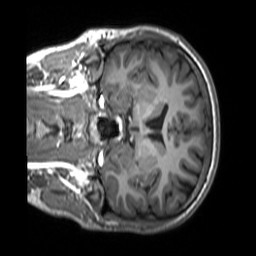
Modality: T1w
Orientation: coronal
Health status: ill
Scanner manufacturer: siemens
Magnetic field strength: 3 T
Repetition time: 1.7 s
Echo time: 0.00239 s